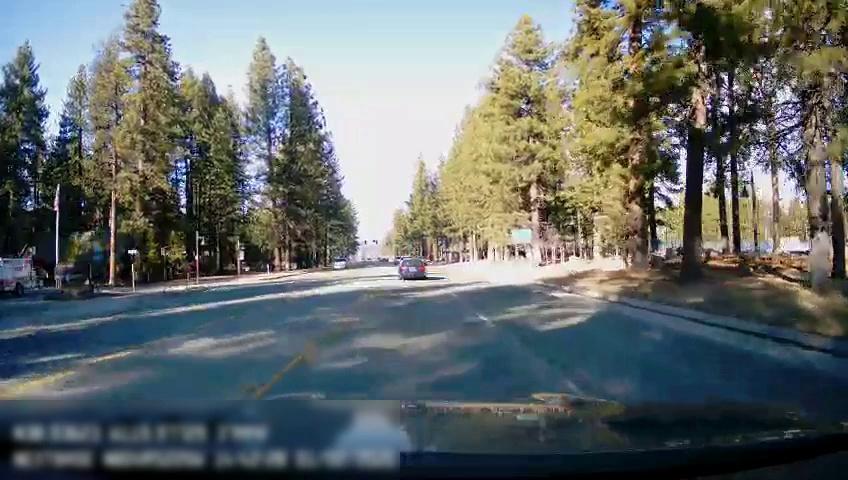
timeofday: Day
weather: Sunny
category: Drivable Space
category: Vehicles | Truck
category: Vehicles | SUV
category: Vehicles | SUV
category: Vehicles | Car
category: Lanes | Opposite Lane
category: Lanes | Current Lane
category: Lanes | Current Lane
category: Traffic | Signs